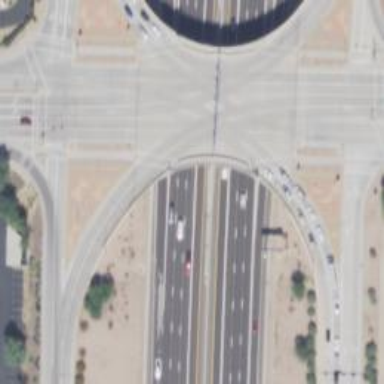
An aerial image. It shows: Tertiary link road passing over bridge.